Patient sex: F
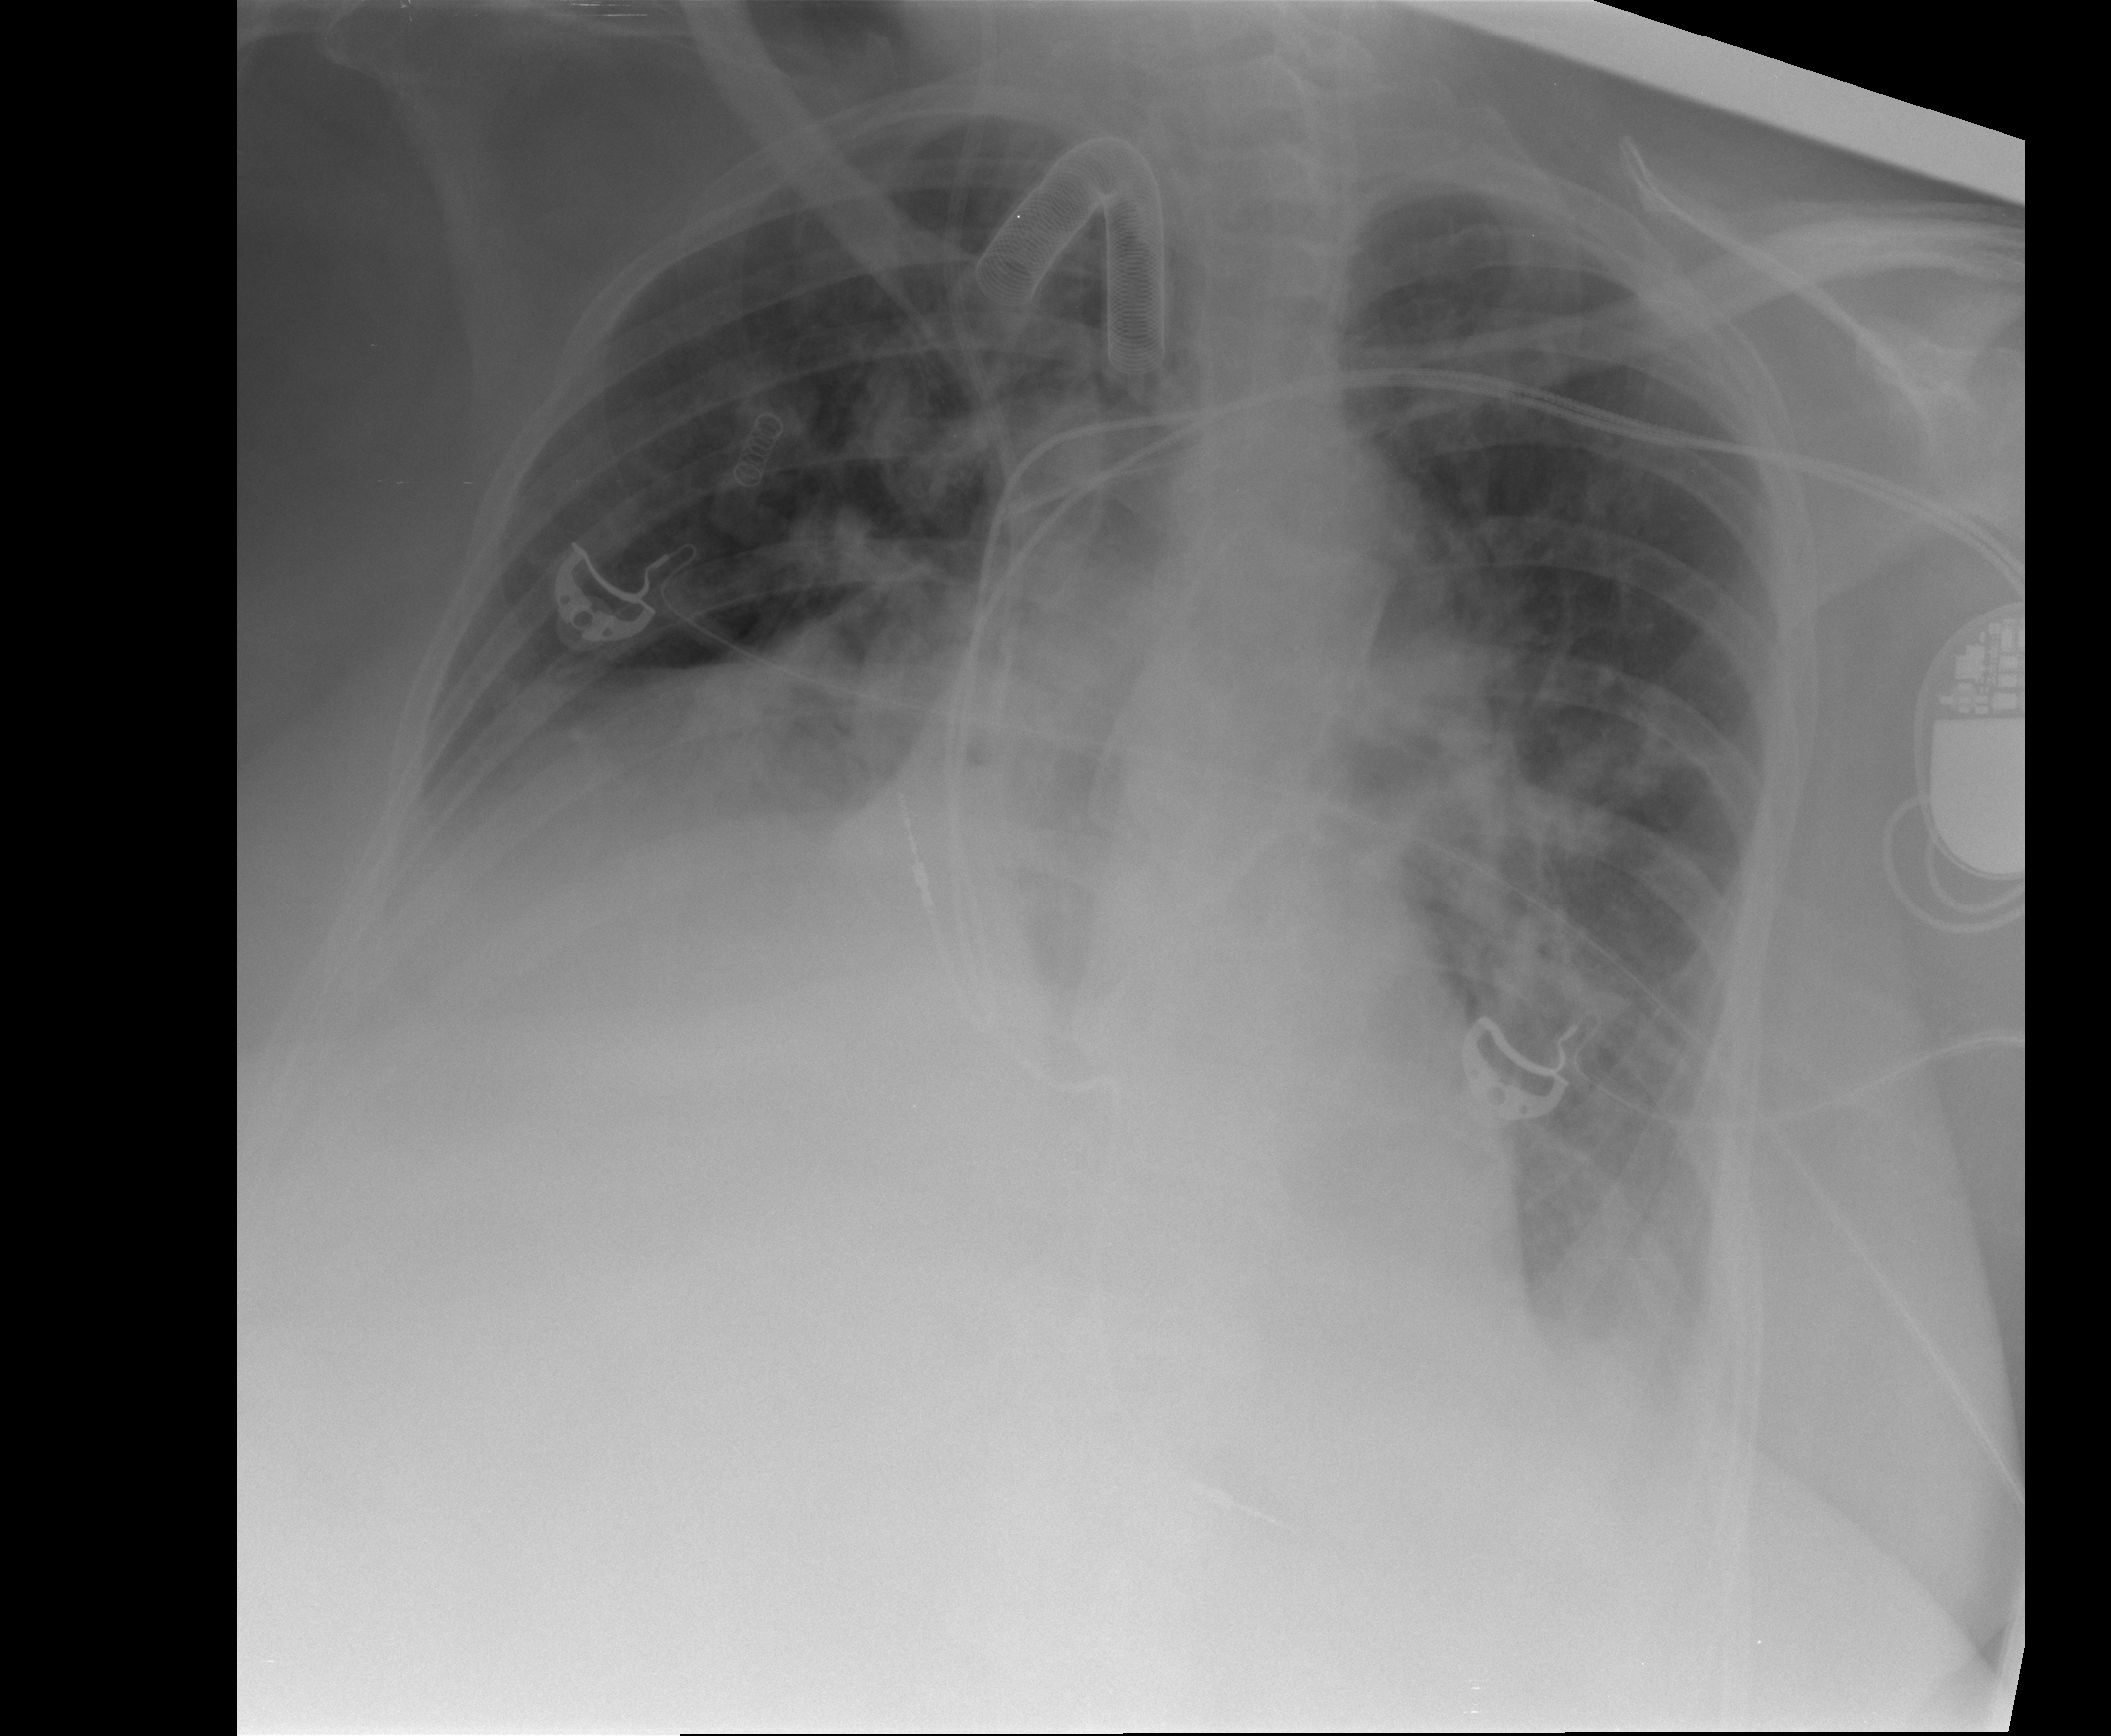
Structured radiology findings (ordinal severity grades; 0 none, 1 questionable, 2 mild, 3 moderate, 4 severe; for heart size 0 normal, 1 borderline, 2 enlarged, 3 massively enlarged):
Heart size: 0
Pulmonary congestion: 2
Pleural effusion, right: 2
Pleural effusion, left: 2
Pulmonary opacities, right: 2
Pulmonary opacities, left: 2
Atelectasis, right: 2
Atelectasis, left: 2